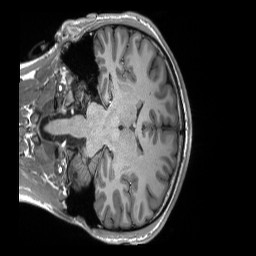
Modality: T1w
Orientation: coronal
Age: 20
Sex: male
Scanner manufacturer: siemens
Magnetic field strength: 3 T
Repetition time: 2.3 s
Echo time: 0.00298 s